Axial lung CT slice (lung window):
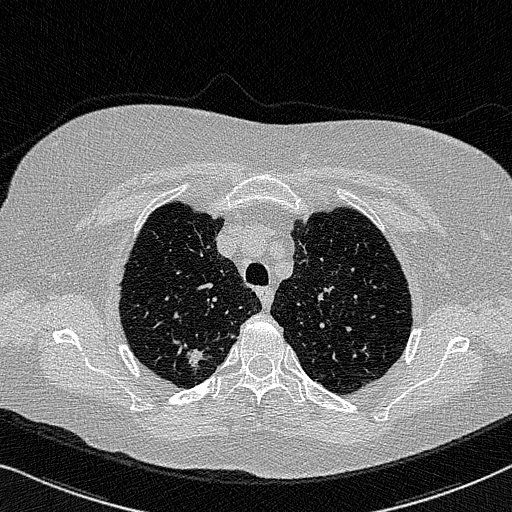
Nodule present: yes
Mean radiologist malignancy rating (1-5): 4.25